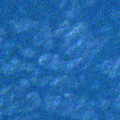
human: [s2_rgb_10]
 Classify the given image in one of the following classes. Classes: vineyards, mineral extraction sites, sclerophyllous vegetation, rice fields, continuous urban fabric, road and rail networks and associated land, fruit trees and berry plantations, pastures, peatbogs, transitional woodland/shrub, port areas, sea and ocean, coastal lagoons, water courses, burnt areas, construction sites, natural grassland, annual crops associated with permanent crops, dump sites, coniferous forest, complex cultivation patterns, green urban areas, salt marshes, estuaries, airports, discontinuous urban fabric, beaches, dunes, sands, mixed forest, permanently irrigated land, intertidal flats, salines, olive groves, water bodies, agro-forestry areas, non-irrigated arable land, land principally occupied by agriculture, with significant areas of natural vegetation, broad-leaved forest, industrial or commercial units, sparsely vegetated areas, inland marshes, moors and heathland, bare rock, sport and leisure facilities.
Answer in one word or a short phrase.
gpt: sea and ocean